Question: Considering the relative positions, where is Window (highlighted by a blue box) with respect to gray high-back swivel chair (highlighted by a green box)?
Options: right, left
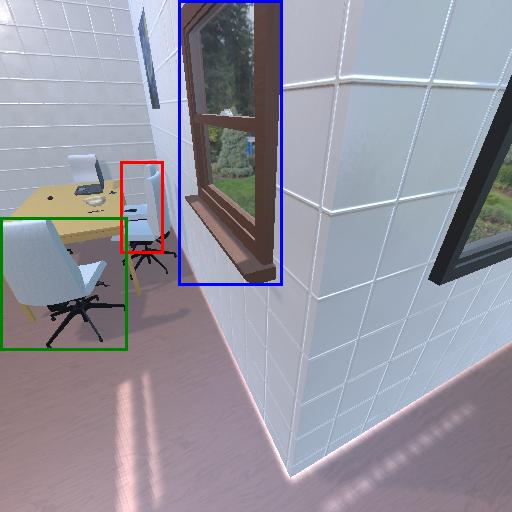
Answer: right